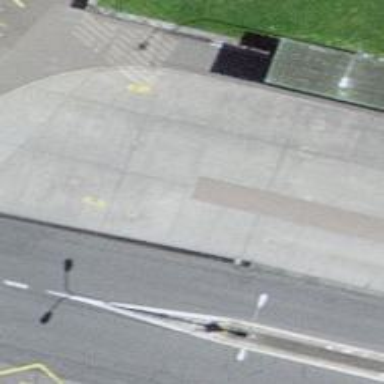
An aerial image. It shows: Platform for public transport. The platform is located by the road.